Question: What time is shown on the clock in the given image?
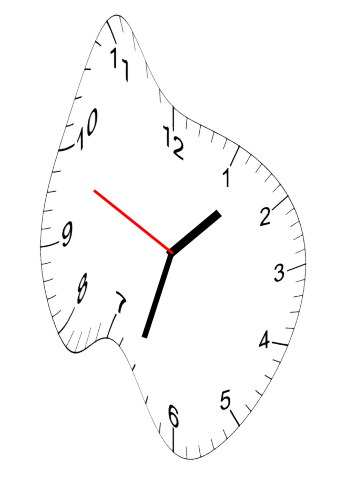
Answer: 01:32:49